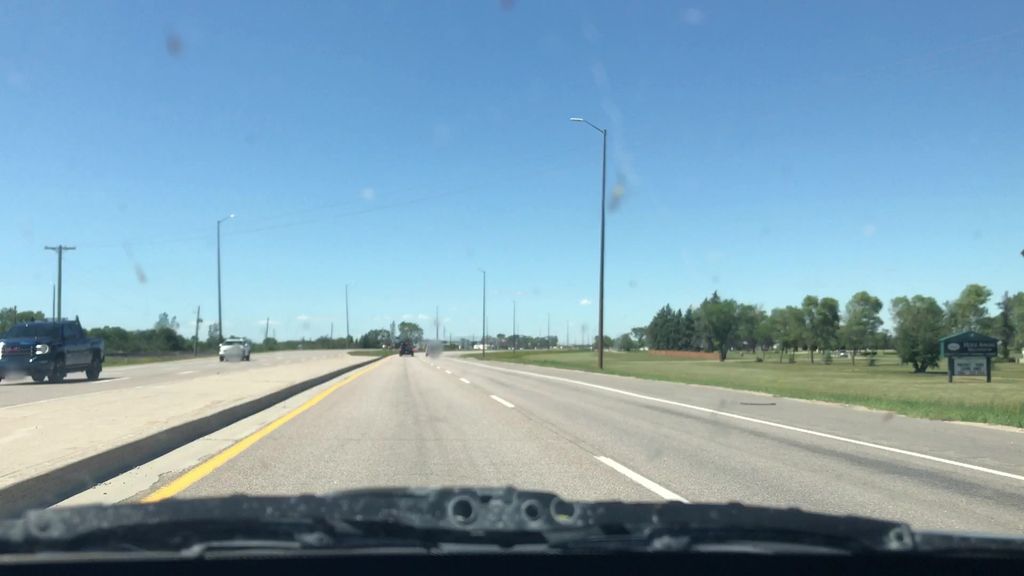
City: winnipeg